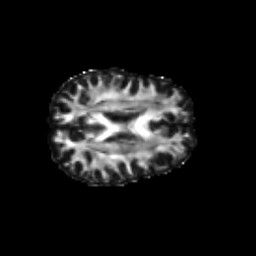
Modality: FA
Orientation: axial
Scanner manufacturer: siemens
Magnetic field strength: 3 T
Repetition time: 9.2 s
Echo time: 0.084 s